Question: Find the area of the following quadrilateral, where all points are on integers. The result is rounded to 1 decimal place
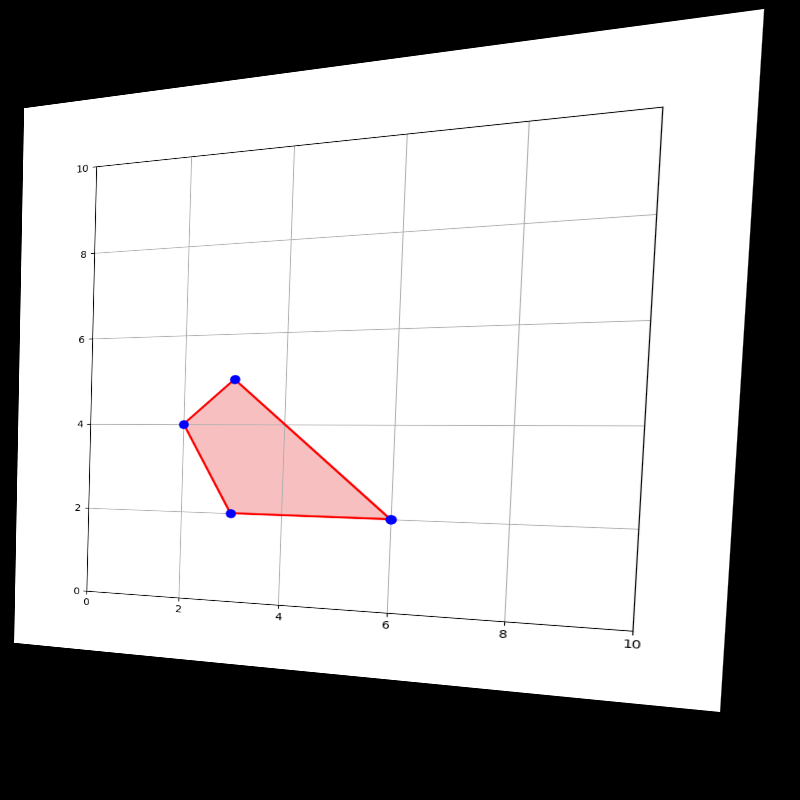
Answer: 6.0